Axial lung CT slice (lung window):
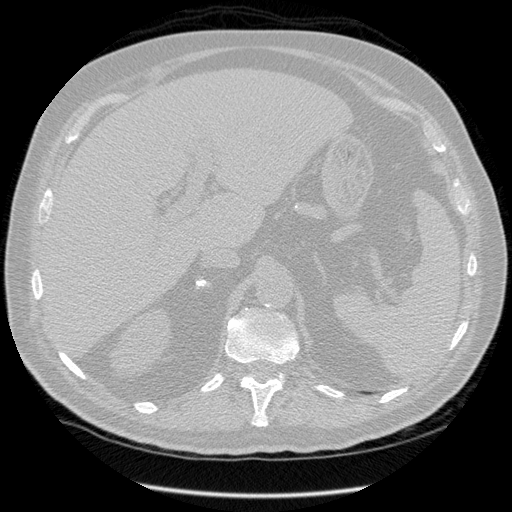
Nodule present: no